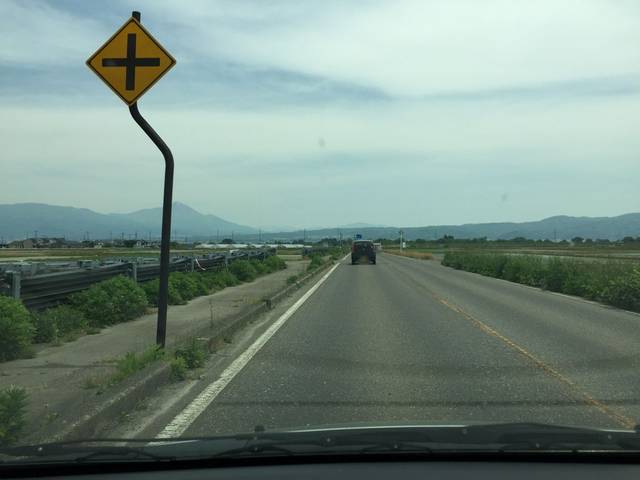
Region: Japan
Coordinates: 37.508, 139.873